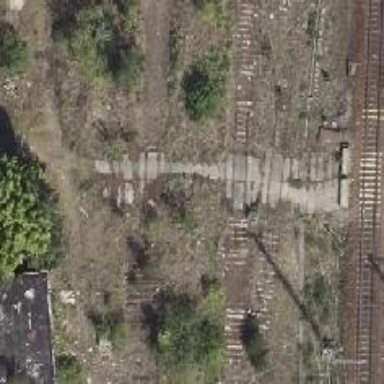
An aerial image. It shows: Abandoned railway with historical significance.